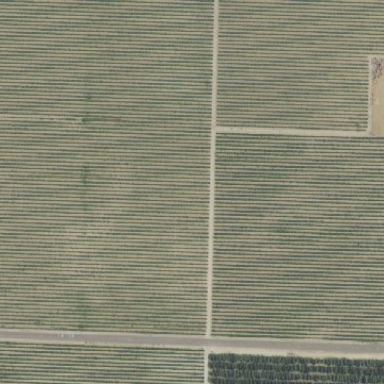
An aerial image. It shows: Vineyard.